Interaction volume radius: 5 \u00c5
Interaction volume height: 10 \u00c5
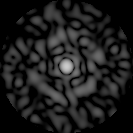
Disorder parameter: 0.8375